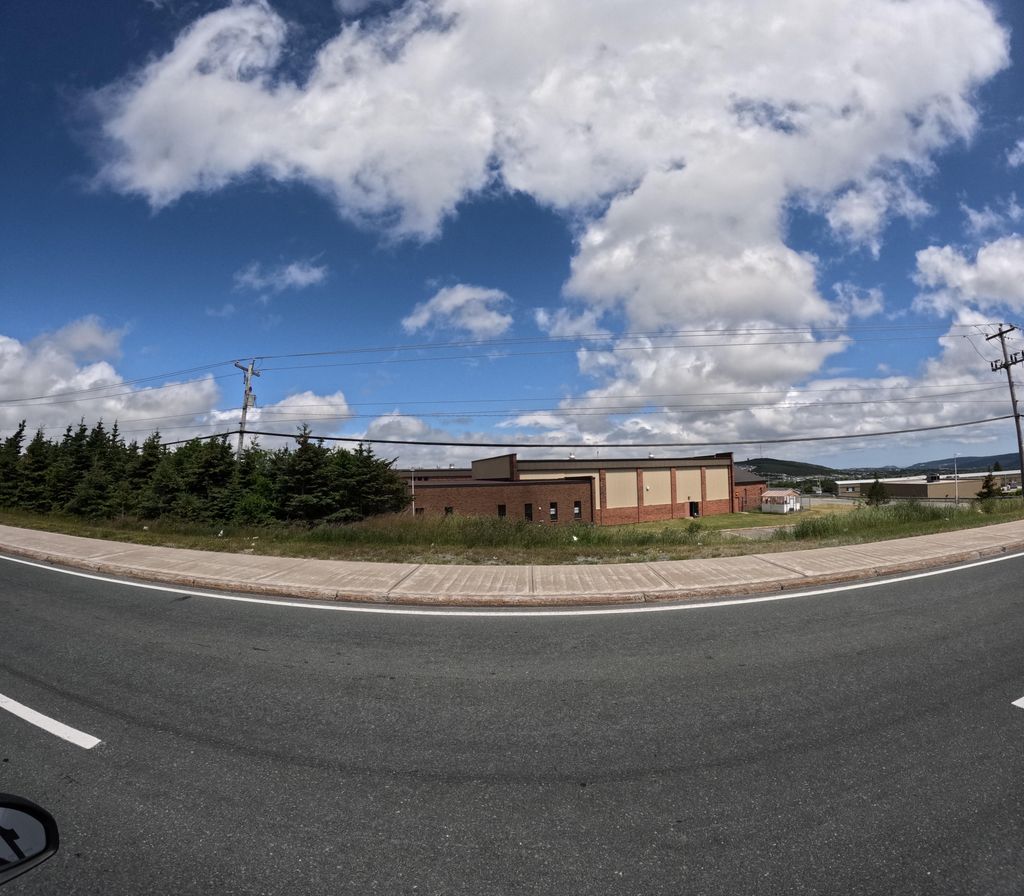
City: st_johns